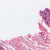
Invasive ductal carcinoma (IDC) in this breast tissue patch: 0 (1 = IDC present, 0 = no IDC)